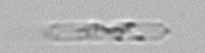
Label: Cerataulina_pelagica